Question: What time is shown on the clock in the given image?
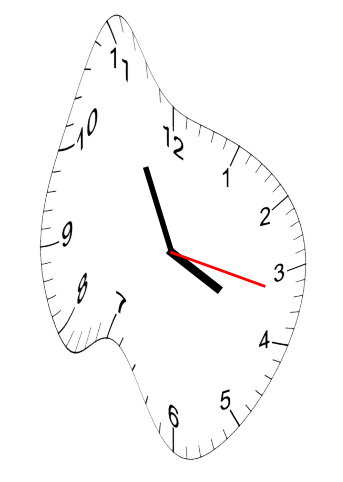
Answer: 03:55:17